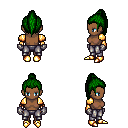
a pixel art fantasy rpg character, female body template, human, dark skin, gold arm armor, metal pants, green long topknot hairstyle, metal gloves, gold boots, four views (front, back, left, right), 2x2 character sprite sheet, small pixel art, hard edges, no anti-aliasing